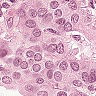
Metastatic tissue present: yes